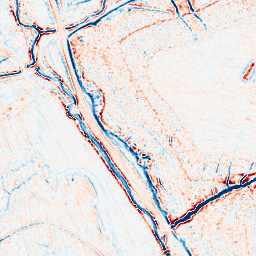
Category: edge_preserving
Decomposition family: bilateral
Decomposition parameters: d: 9
sigma_color: 50
sigma_space: 150
Upsampling method: lanczos
Upsampling parameters: scale: 2
Upsampling scale: 2